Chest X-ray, AP view. Patient: 43 years old, sex F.
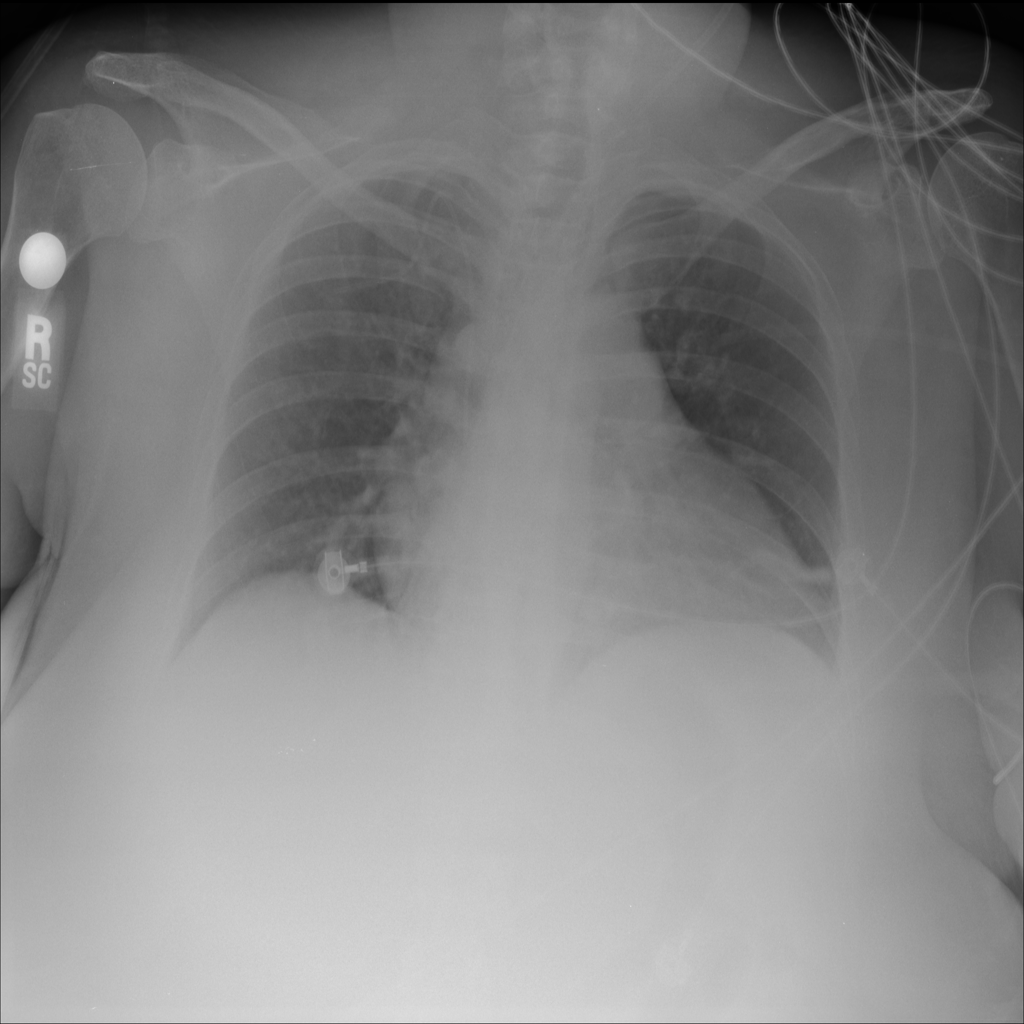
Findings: No Finding